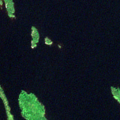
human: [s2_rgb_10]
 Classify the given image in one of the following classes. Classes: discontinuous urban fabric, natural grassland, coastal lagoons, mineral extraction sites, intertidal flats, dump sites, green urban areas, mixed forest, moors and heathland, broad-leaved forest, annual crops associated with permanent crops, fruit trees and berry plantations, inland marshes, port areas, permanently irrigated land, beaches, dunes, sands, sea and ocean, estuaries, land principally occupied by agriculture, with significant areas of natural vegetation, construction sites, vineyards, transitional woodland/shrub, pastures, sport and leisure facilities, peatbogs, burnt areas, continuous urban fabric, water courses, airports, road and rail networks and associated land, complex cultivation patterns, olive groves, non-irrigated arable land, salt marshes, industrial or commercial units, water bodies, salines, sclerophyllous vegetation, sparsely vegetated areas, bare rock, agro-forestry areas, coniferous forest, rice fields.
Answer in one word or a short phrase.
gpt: coniferous forest, water bodies